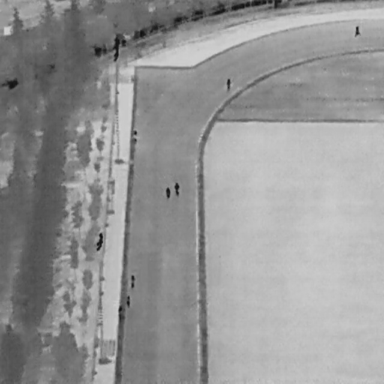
There are eight People in the infrared image.